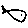
Label: fish